Однородный стержень поставили одним концом на край стола в почти вертикальном положении и отпустили. Стержень начинает падать в сторону от стола, как бы вращаясь вокруг горизонтальной оси.  Найдите угол между стержнем и вертикалью в том момент, когда стержень отрывается от стола. Считая, что длина стержня намного больше его диаметра, исследуйте два крайних случая:
Край стола гладкий (трение незначительно), но имеет маленькое, с единственным уступом углубление, как показано на рисунке а.
Край стола шероховатый (трение большое) и очень острый, что означает, что радиус кривизны края намного меньше толщины стержня. Половина лицевой поверхности выходит за край стола (рис. б), так что в итоге стержень вращается относительно края стола.
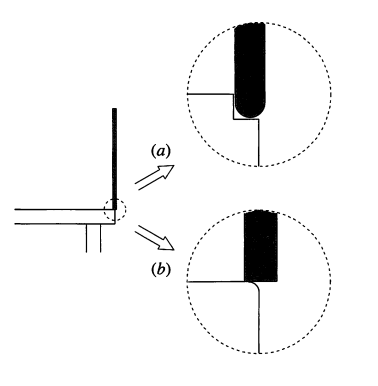
Край стола гладкий (трение незначительно), но имеет маленькое, с единственным уступом углубление, как показано на рисунке а.
Ответ: $$ \theta_{к}=\arccos (2 / 3) \simeq 48^{\circ} $$

Край стола шероховатый (трение большое) и очень острый, что означает, что радиус кривизны края намного меньше толщины стержня. Половина лицевой поверхности выходит за край стола (рис. б), так что в итоге стержень вращается относительно края стола.
Ответ: $$ \theta=\arccos (3 / 5) \approx 53^{\circ} $$
Темы:
T, ★, Механика, Момент импульса, 200 задач, Вращение твердого тела